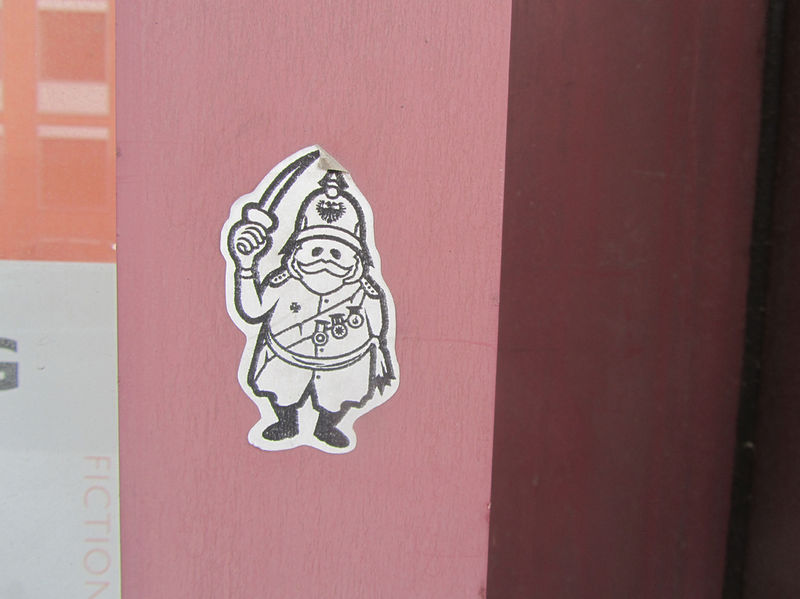
Titel: Ghost
Künstler: Kent
Standort: München
Schlagwörter: adler, angriff, weiß, grau, schwarz, zeichnung, gürtel, bart, schnurrbart, augen, figur, rosa, schärpe, modern, schnäuzer, schnurbart, türrahmen, karrikatur, militär, polizist, schwert, säbel, uniform, soldat, wachmann, waffe, bismarck, abzeichen, degen, helm, orden, schulterklappen, stiefel, general, männchen, zwerg, aufkleber, pickelhaube, schert, streetart, g, sticker